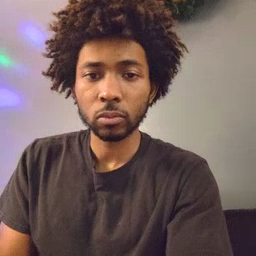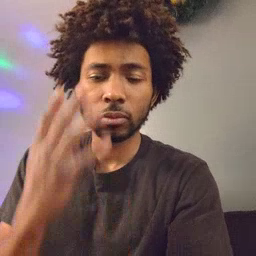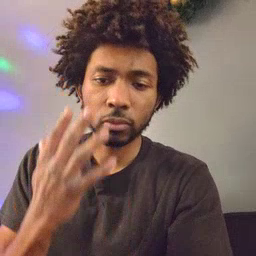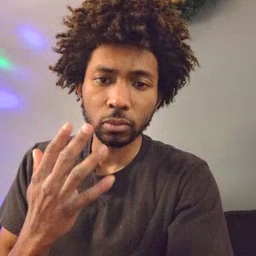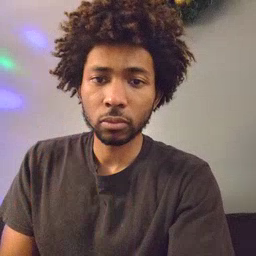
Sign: sad